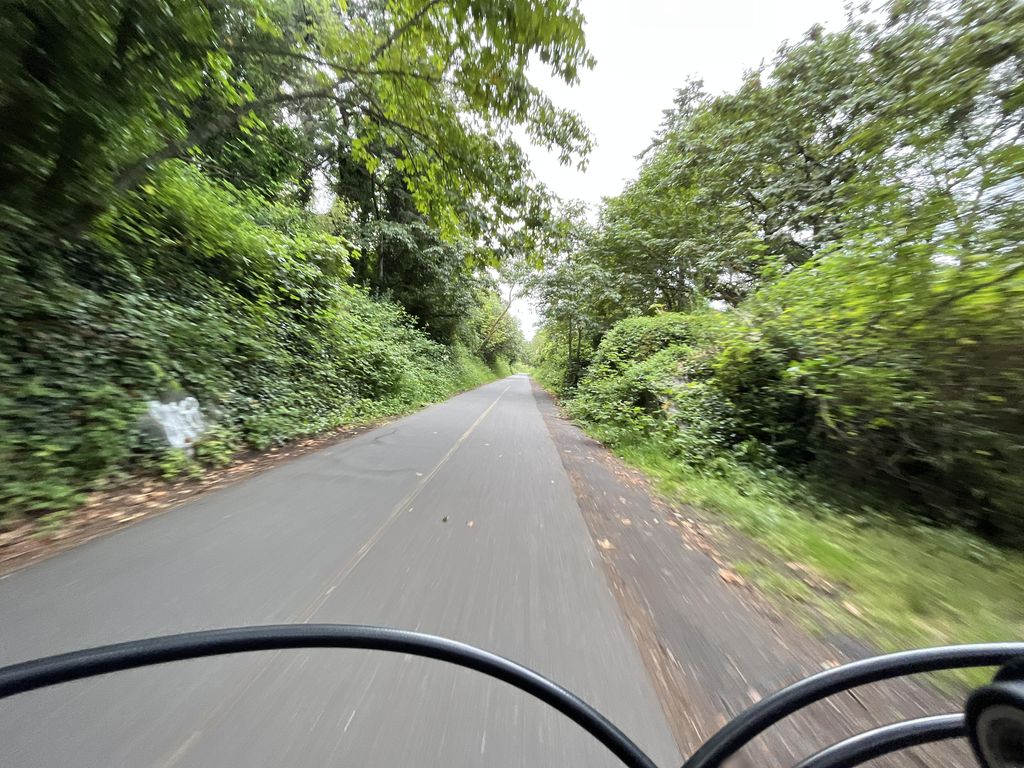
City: victoria